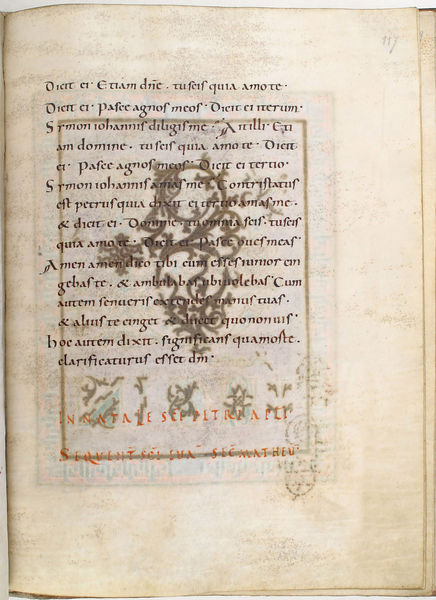
Titel: Gerocodex, Perikopenbuch
Institution: Darmstadt, Hessische Landesbibliothek
Schlagwörter: braun, grau, schwarz, zeichen, rot, muster, ornament, alt, rahmen, kirche, gold, schrift, verzierung, foto, buch, rechteck, asien, seite, text, viel, buchseite, pergament, mittelalter, mönch, vegetabil, emblem, arabien, handschrift, kriche, latein, wasserzeichen, versalie, astwerk, heillig